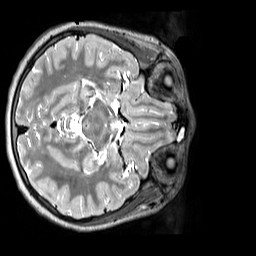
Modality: T2w
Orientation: axial
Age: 9
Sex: female
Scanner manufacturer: siemens
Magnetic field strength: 3 T
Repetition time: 3.2 s
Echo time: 0.408 s